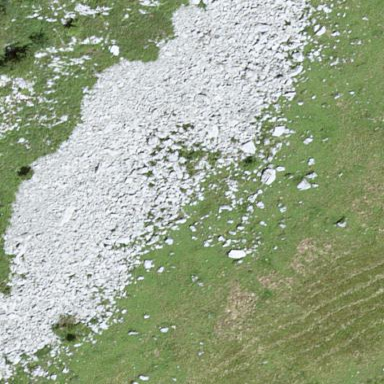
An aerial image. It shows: Natural scree.